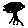
Label: tree